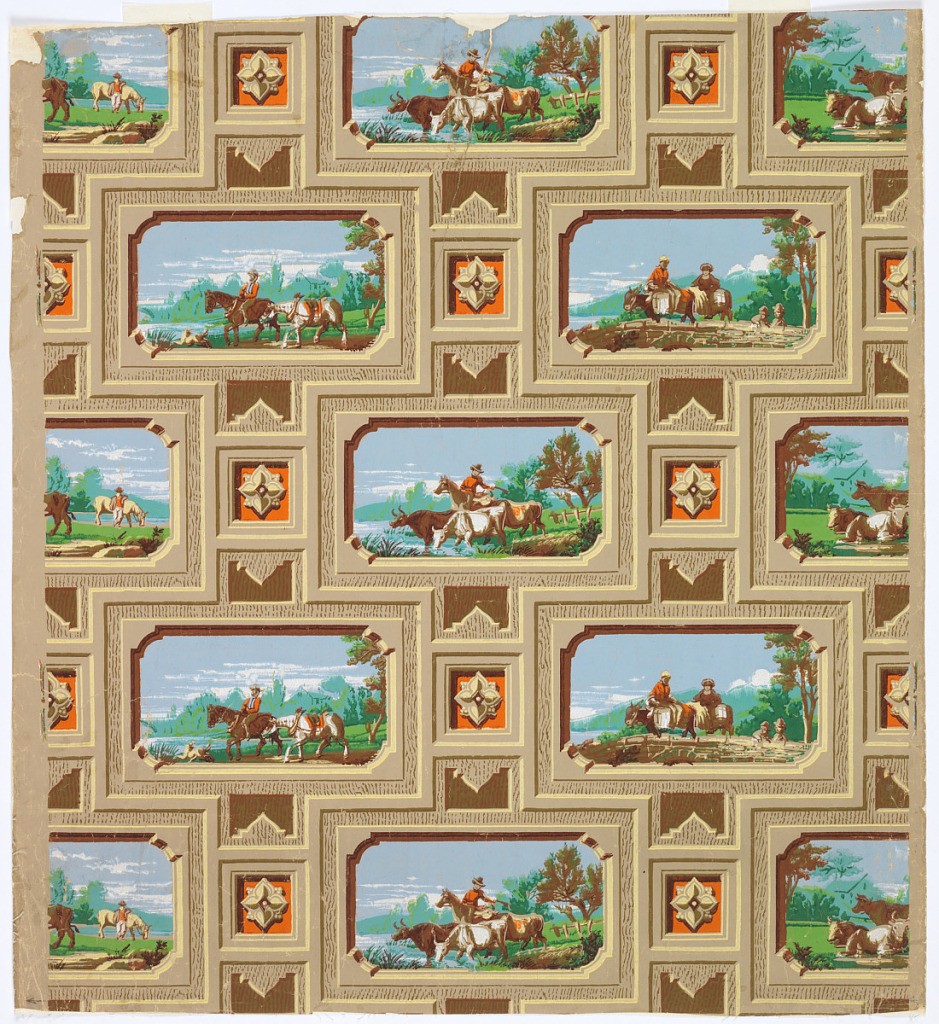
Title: Sidewall
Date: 1860–1870
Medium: Machine-printed paper
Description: Four rectangular landscapes depicting pastoral scenes of figures, horses, cows and dogs. The frames simulate grained molding. Between each frame is a rosette. All frames are heavily highlighted and shaded. The scenes are divided in alternating rows of two each.